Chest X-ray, AP view. Patient: 55 years old, sex M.
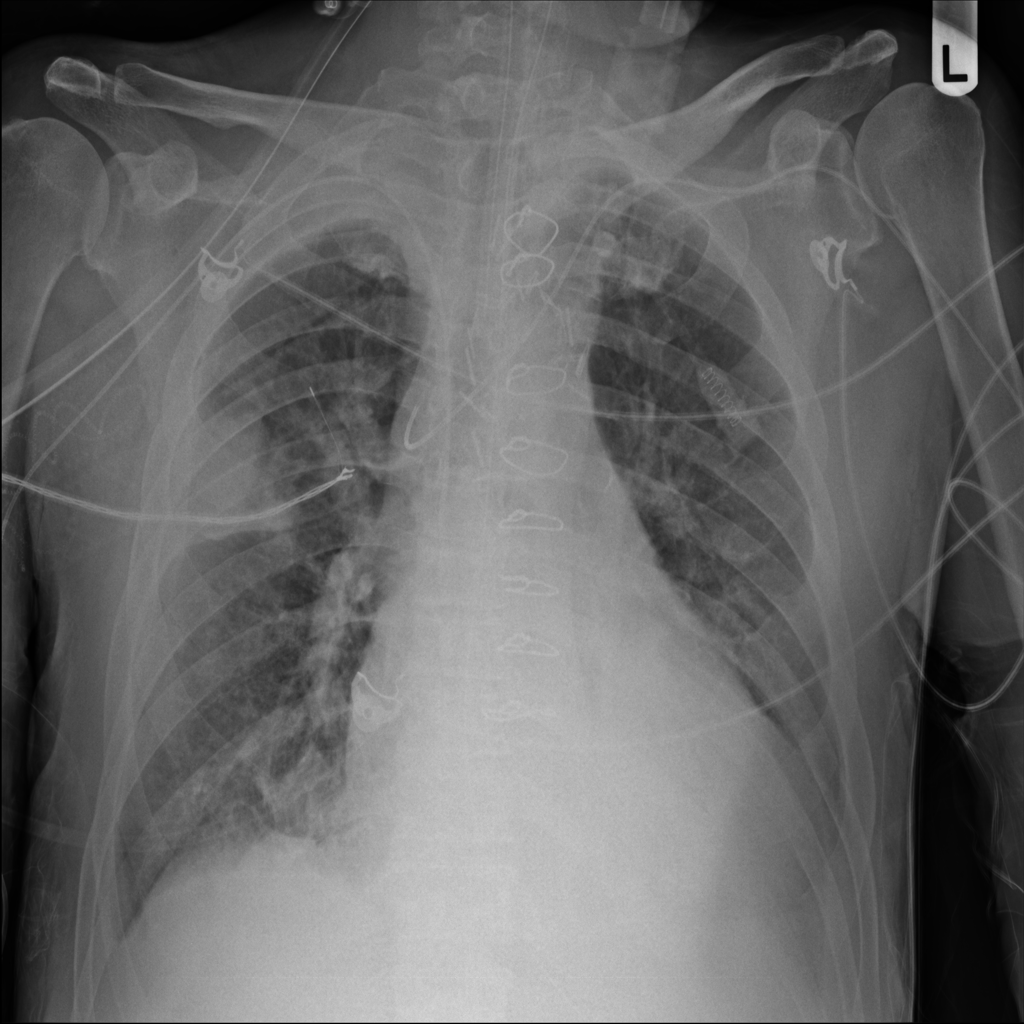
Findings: Infiltration